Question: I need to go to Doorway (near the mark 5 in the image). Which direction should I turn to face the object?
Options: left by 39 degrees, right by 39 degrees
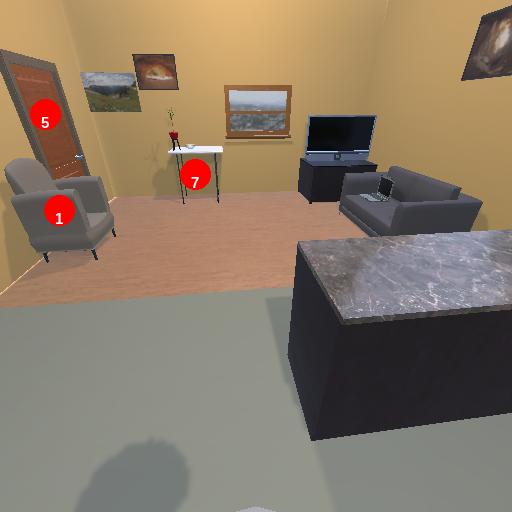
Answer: left by 39 degrees